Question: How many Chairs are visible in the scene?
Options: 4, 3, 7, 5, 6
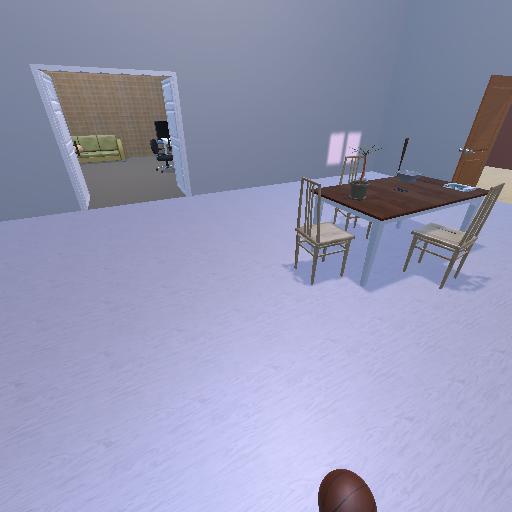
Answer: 4